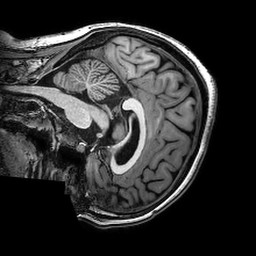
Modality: T1w
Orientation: sagittal
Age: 27
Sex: female
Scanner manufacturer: philips
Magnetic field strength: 3 T
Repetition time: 0.008228 s
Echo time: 0.00377 s